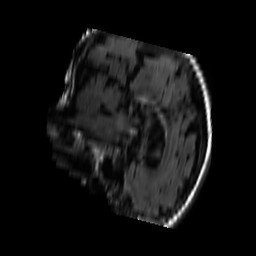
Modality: FLAIR
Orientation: sagittal
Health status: ill
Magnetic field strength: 3 T